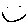
Label: smiley face